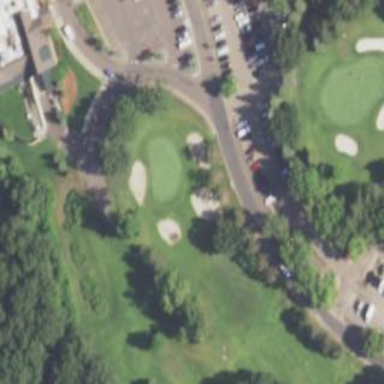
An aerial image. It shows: Rough grassy area used for golf.